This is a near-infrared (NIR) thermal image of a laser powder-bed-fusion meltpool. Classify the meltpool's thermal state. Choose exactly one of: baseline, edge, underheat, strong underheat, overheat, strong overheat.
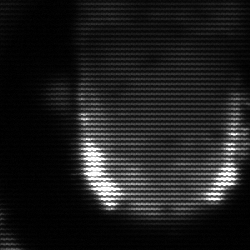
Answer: baseline